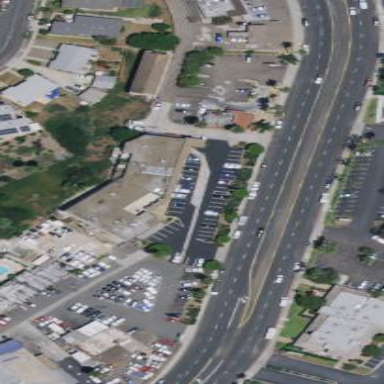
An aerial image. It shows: Commercial building.